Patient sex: M
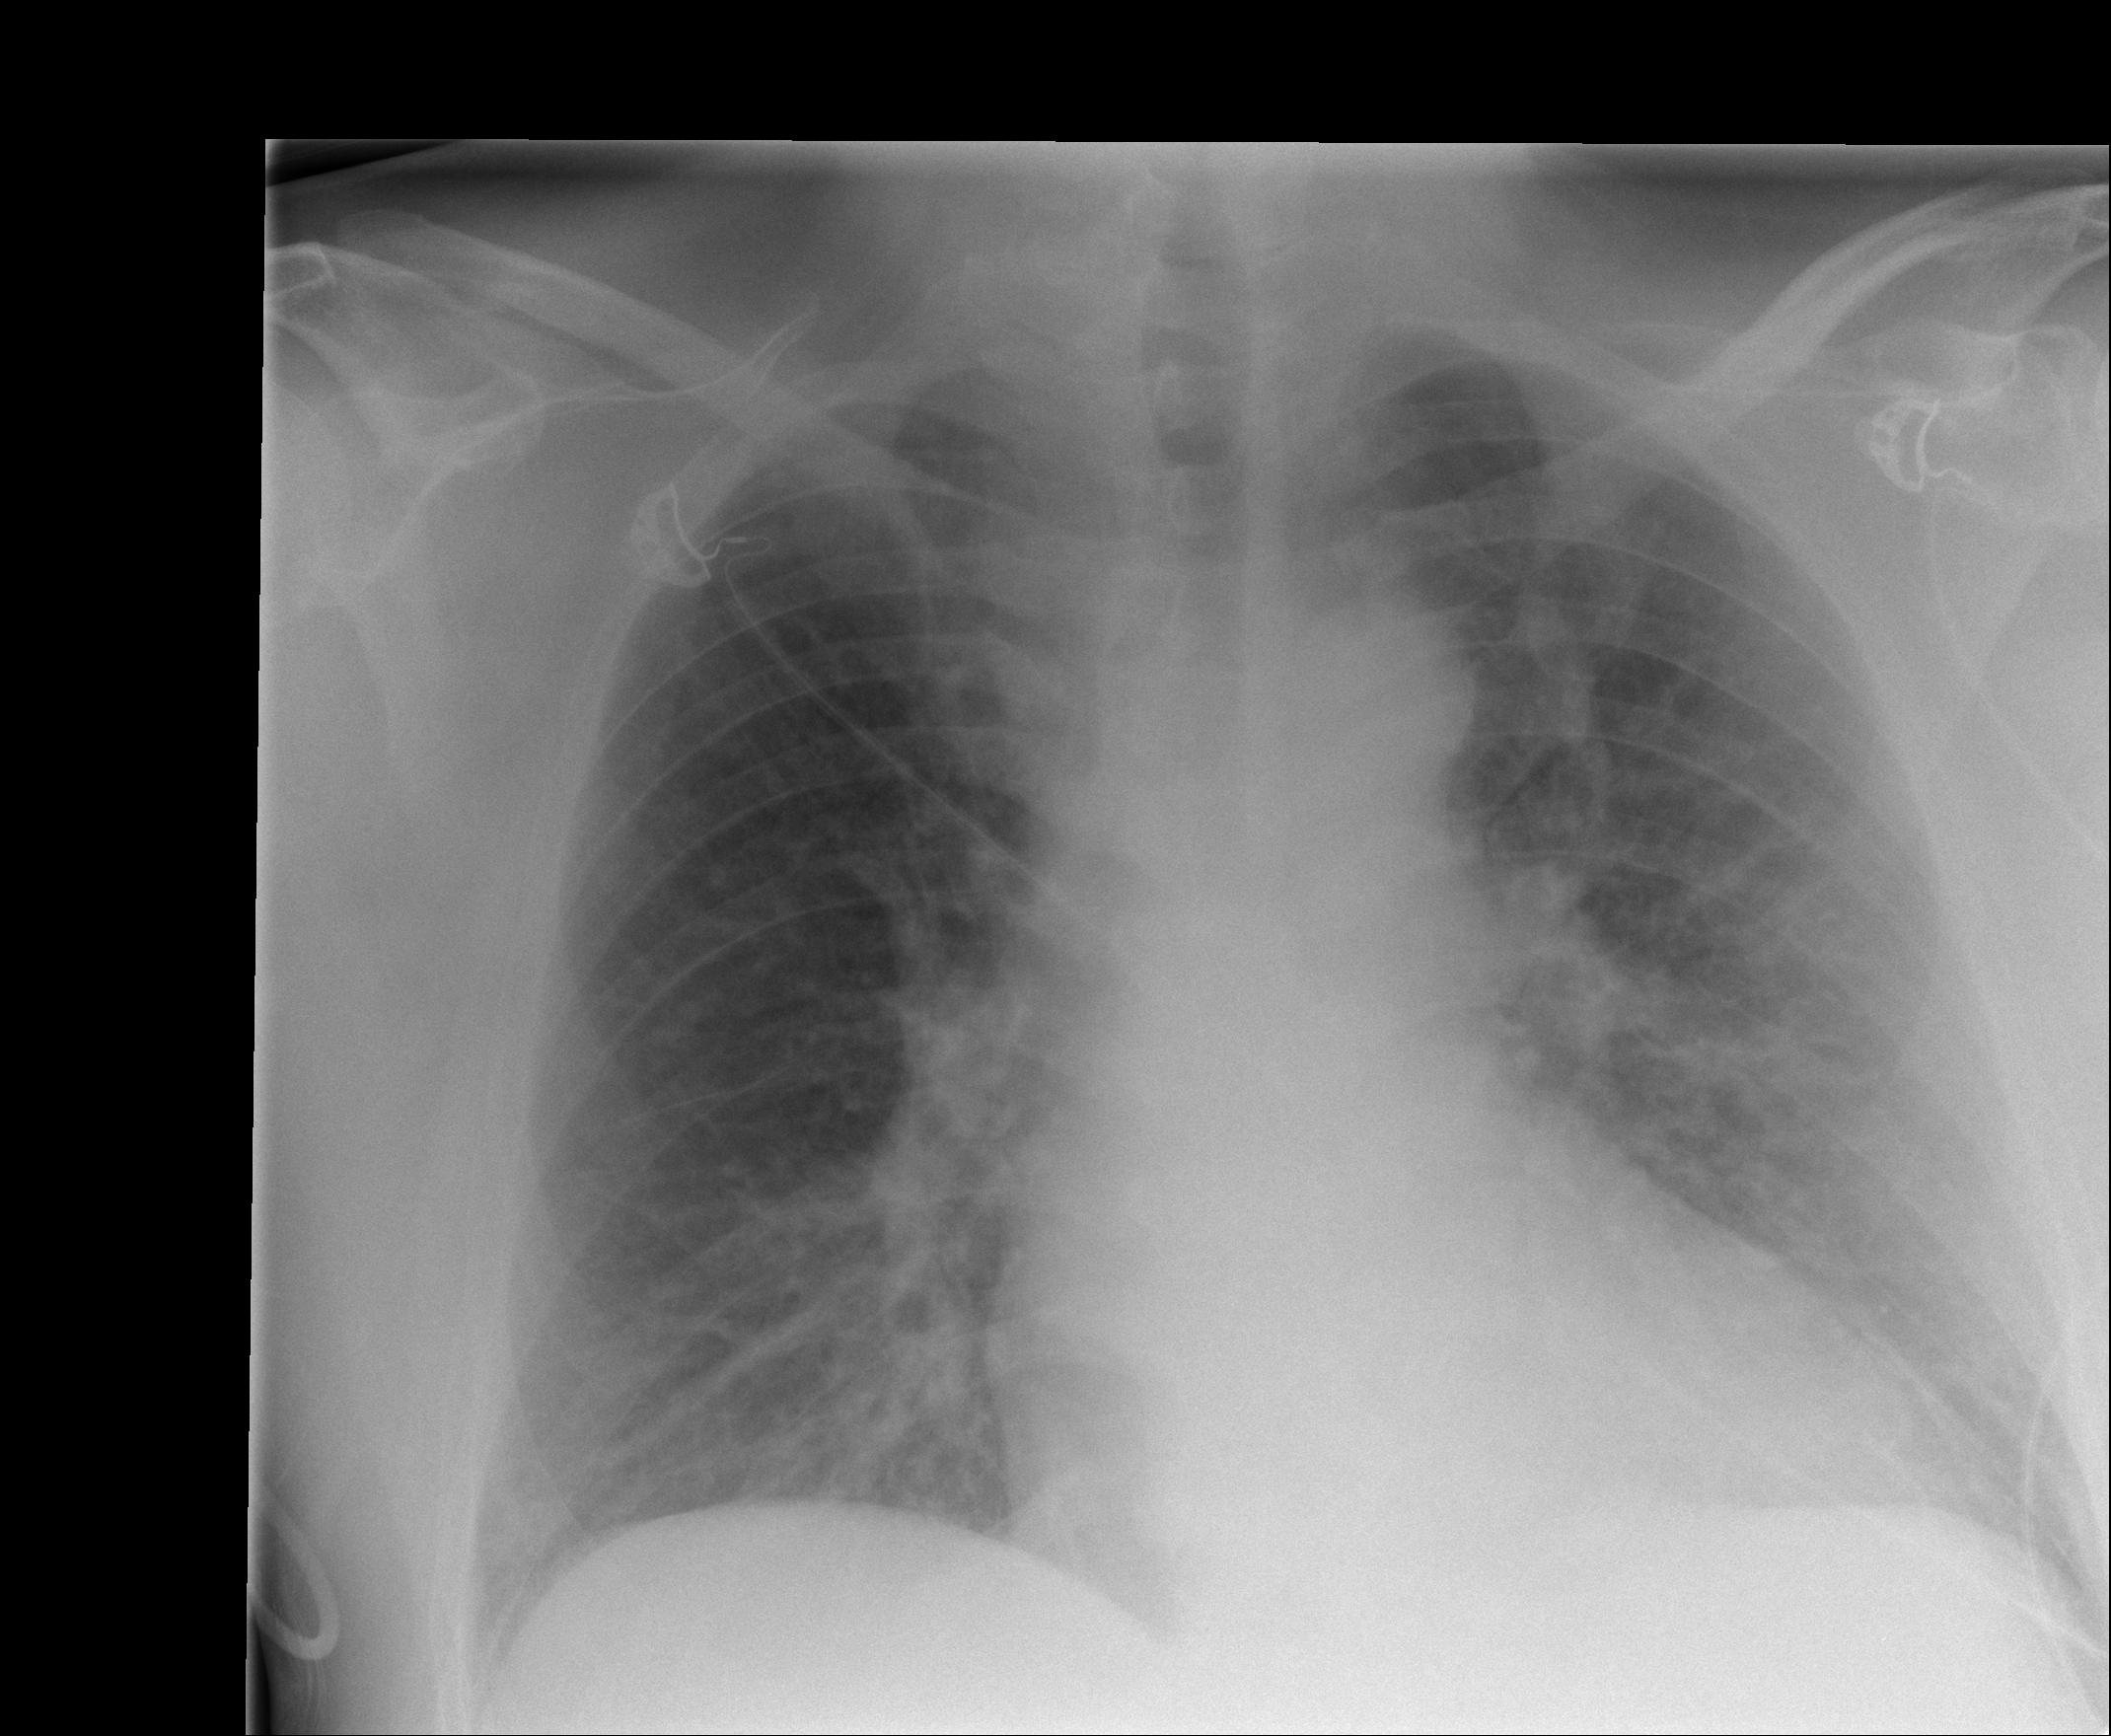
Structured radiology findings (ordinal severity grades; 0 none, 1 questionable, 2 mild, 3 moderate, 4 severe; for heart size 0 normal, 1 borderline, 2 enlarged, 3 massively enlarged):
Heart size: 1
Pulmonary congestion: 0
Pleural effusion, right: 0
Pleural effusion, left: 2
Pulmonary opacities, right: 0
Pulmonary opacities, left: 1
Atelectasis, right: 0
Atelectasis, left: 0